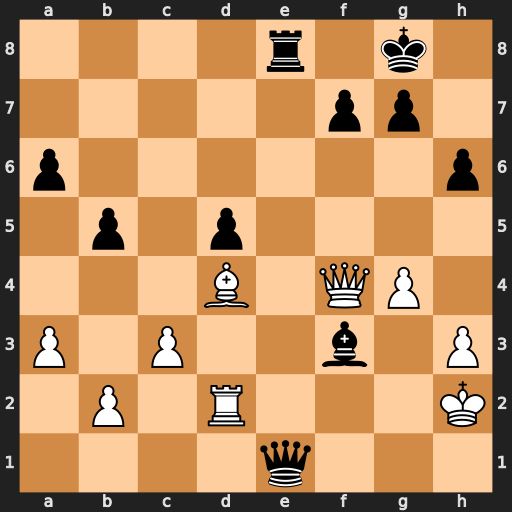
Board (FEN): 4r1k1/5pp1/p6p/1p1p4/3B1QP1/P1P2b1P/1P1R3K/4q3
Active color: w
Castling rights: -
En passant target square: -
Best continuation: Rf2 Qh1+ Kg3 Qg1+ Kxf3